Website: home-depot
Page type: account-selection
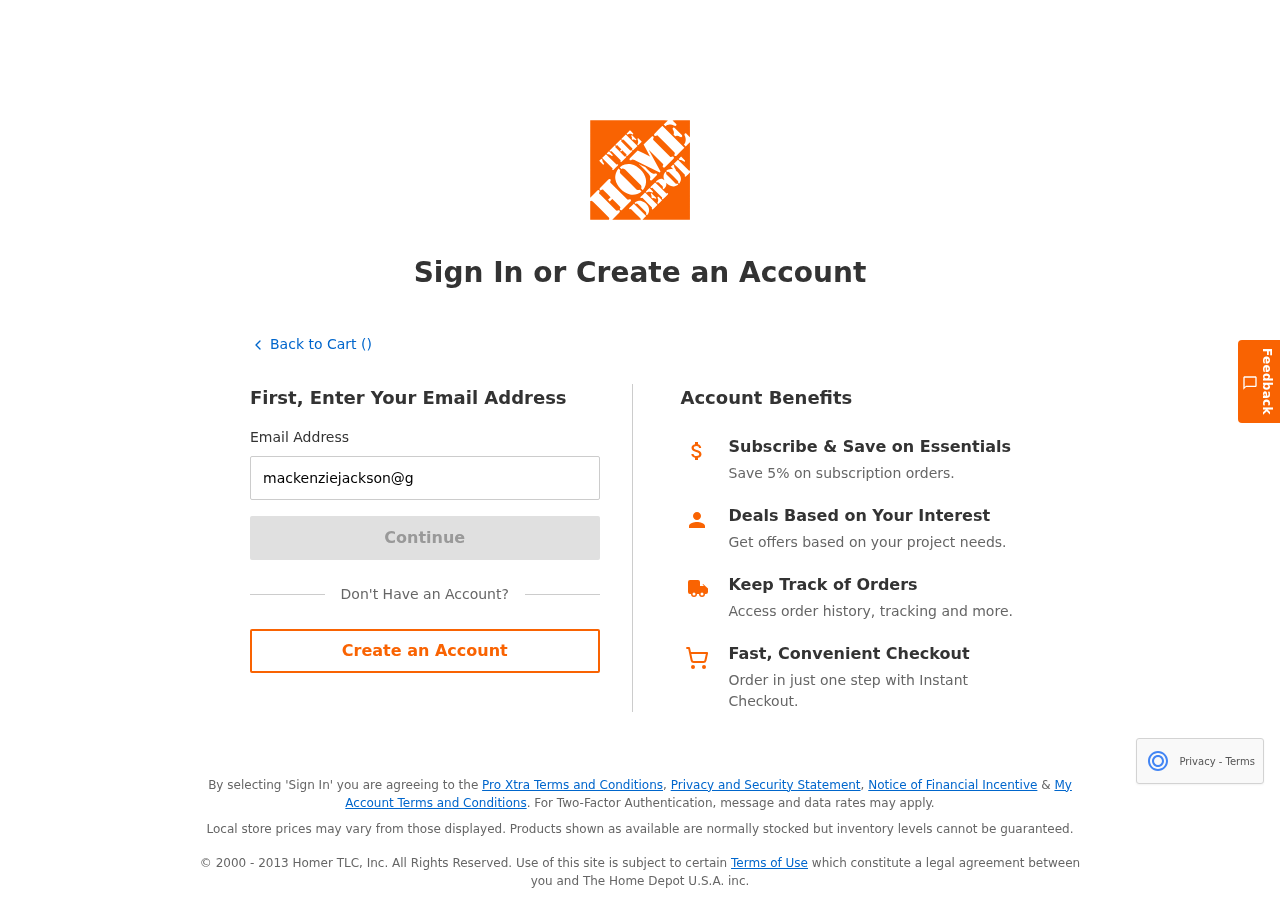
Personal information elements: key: PII_EMAIL
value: mackenziejackson@gmail.com